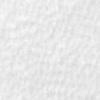
Label: no_change